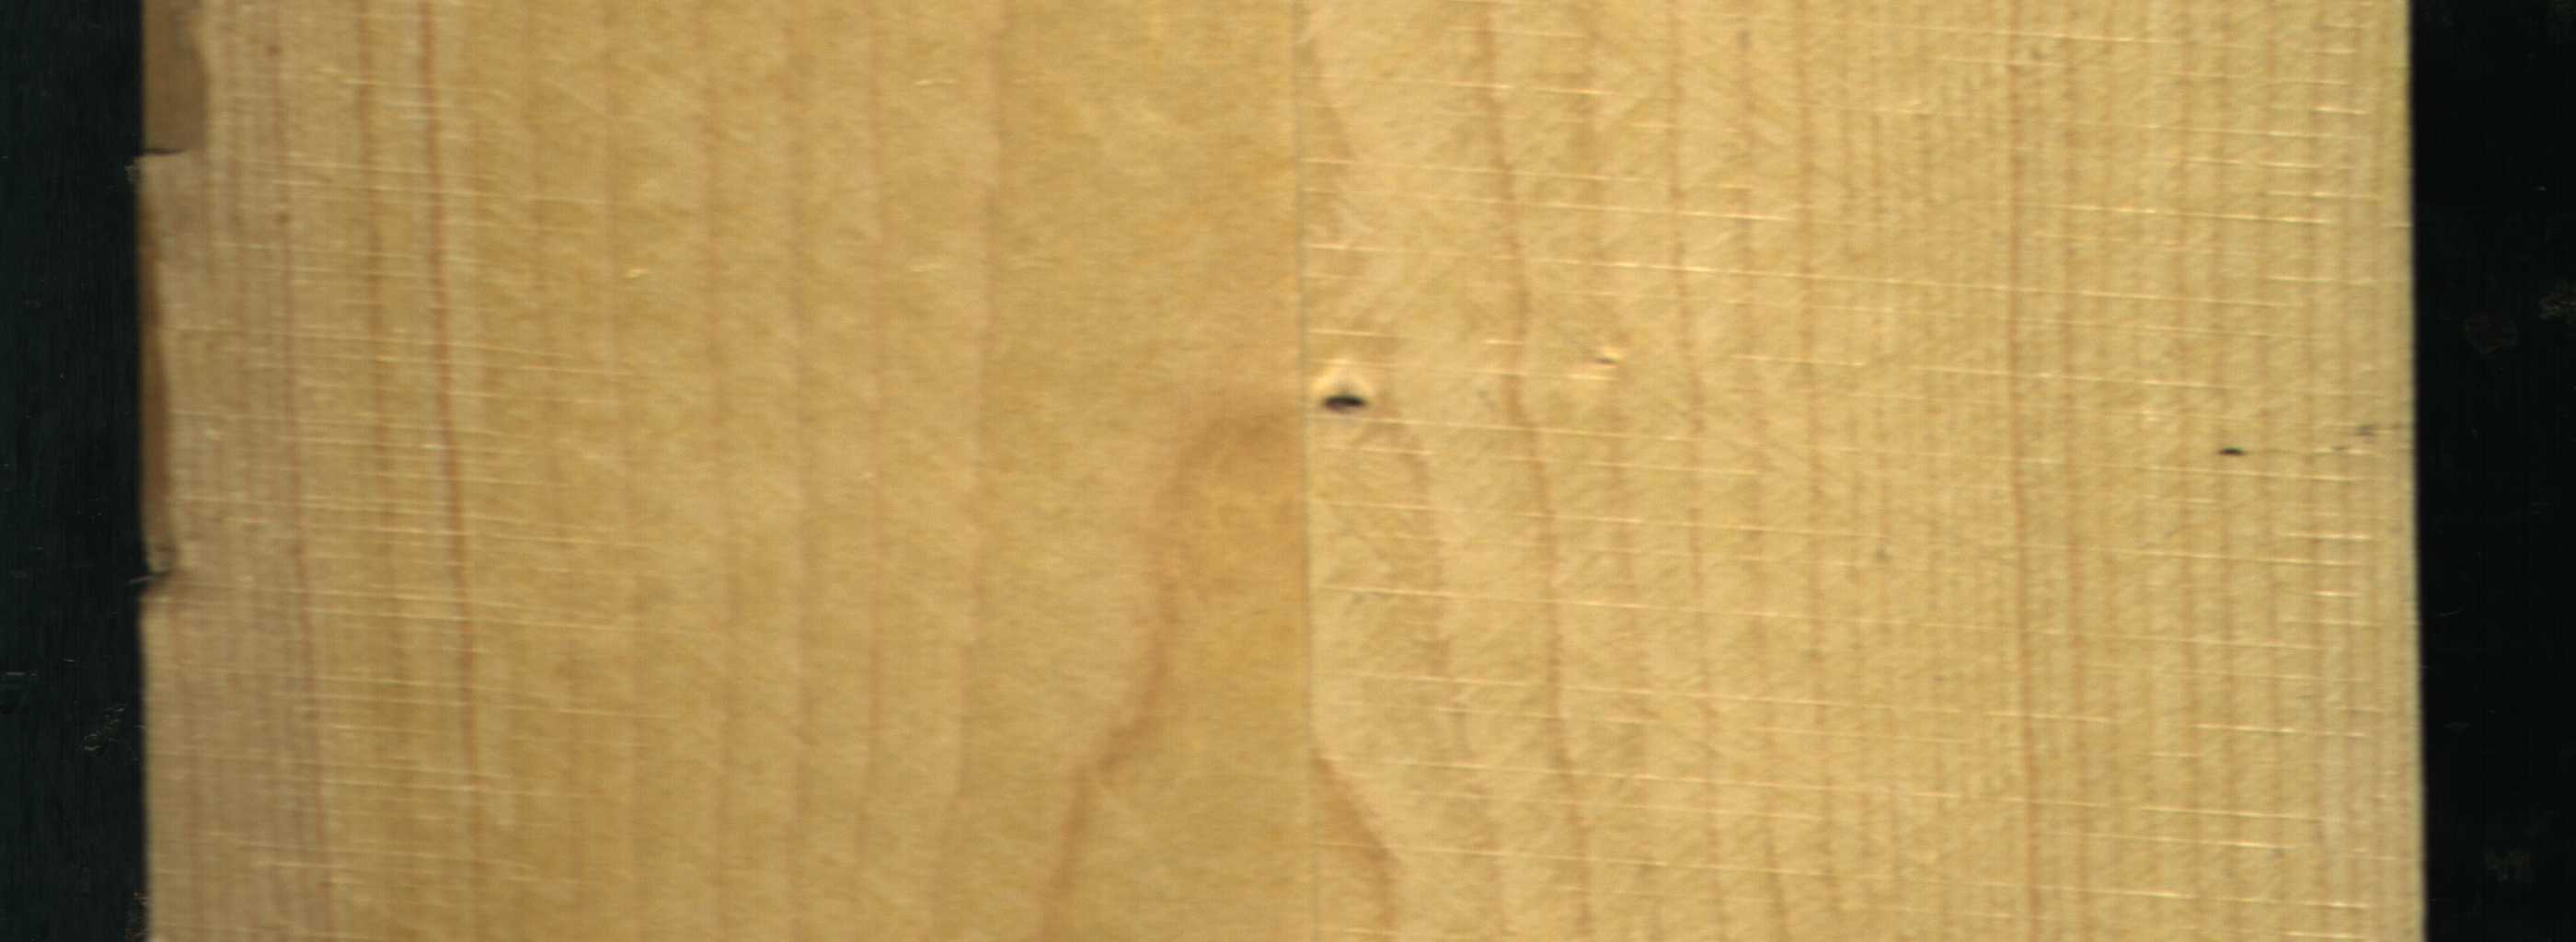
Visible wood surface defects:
Dead_Knot